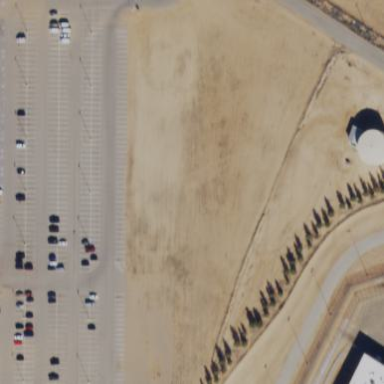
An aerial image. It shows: Parking area with asphalt surface.